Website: crate-barrel
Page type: payment
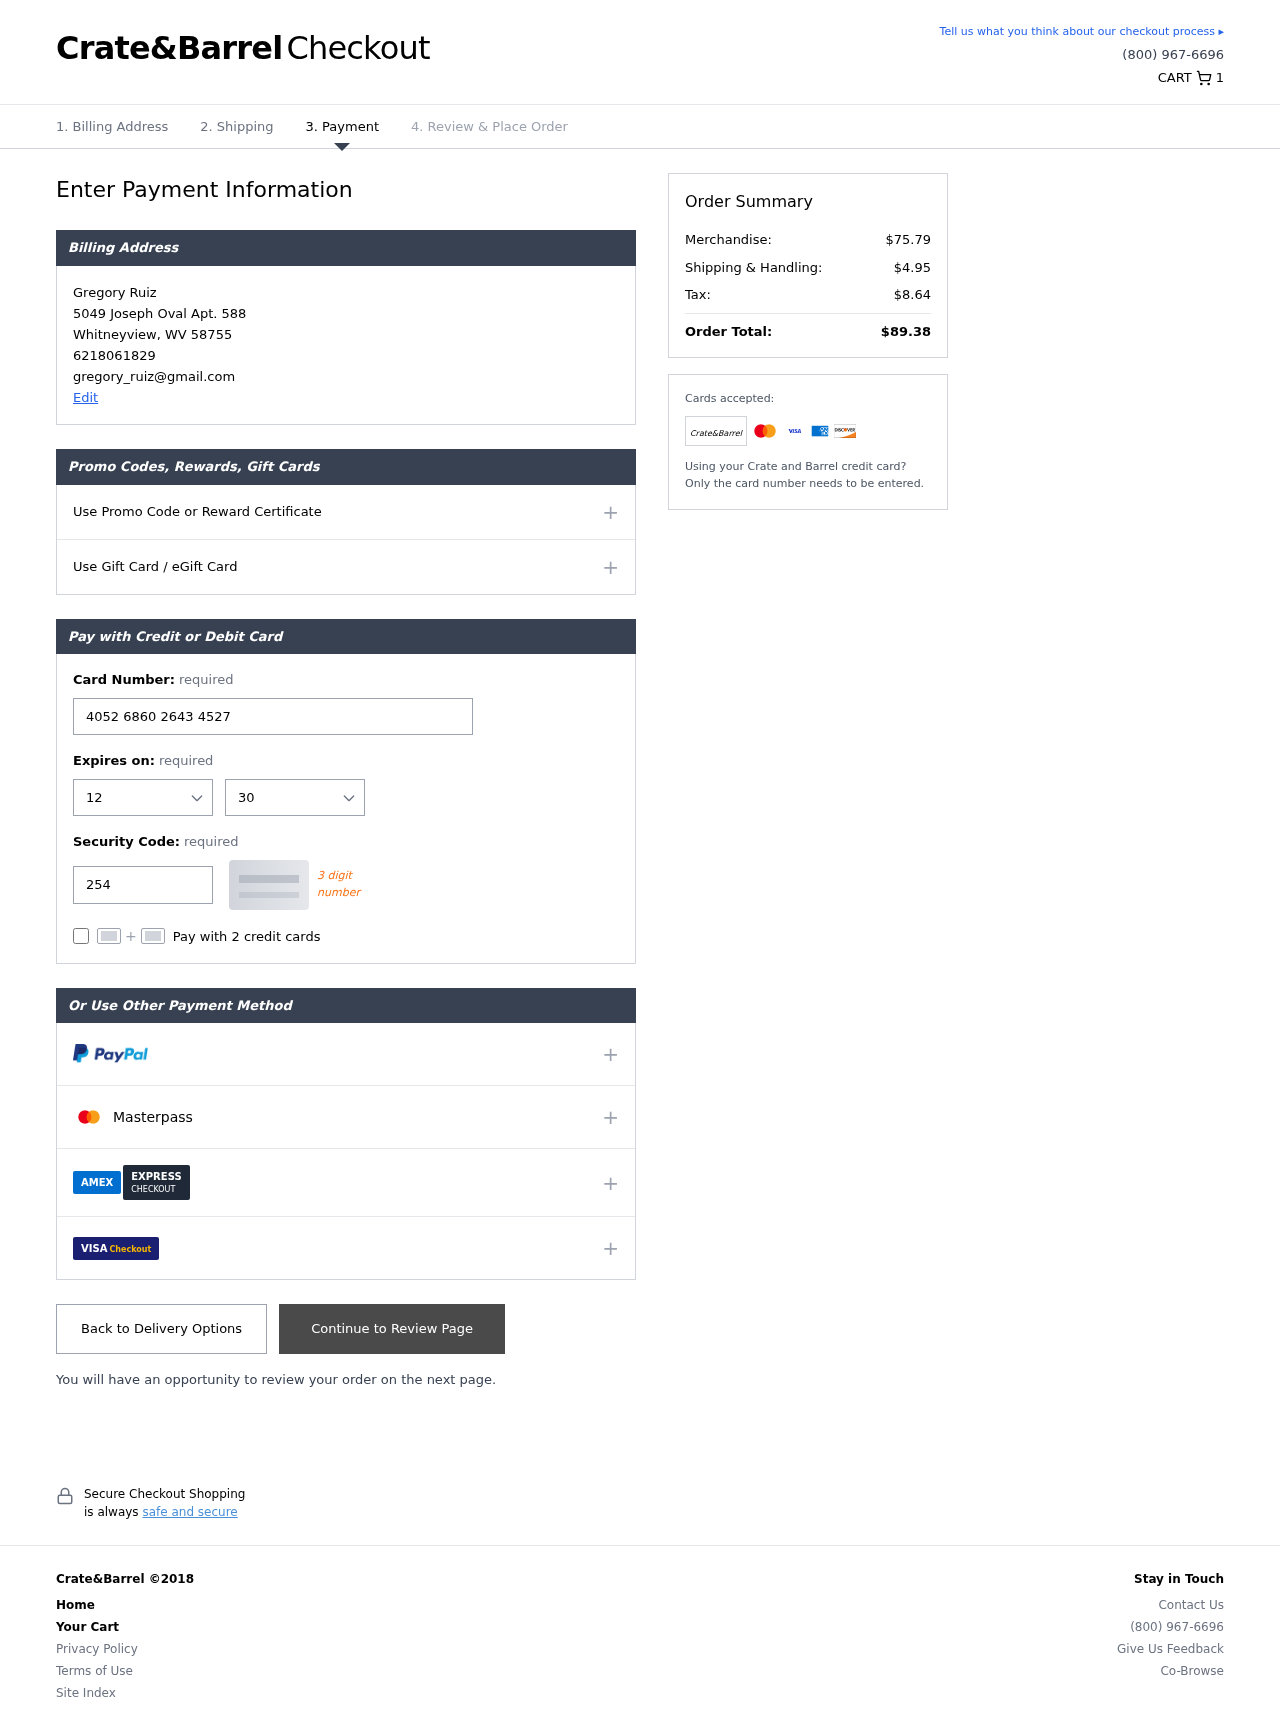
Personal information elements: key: PII_CARD_CVV
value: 254
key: PII_CARD_EXPIRY_MONTH
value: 12
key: PII_CARD_EXPIRY_YEAR
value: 30
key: PII_CARD_NUMBER
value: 4052 6860 2643 4527
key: PII_CITY
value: Whitneyview
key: PII_EMAIL
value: gregory_ruiz@gmail.com
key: PII_FULLNAME
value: Gregory Ruiz
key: PII_PHONE
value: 6218061829
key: PII_POSTCODE
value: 58755
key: PII_STATE_ABBR
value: WV
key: PII_STREET
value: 5049 Joseph Oval Apt. 588
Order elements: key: ORDER_NUM_ITEMS
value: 1
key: ORDER_SUBTOTAL
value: $75.79
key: ORDER_SHIPPING_COST
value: $4.95
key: ORDER_TAX
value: $8.64
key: ORDER_TOTAL
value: $89.38